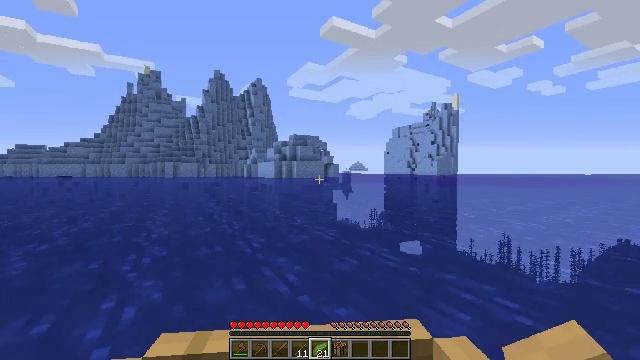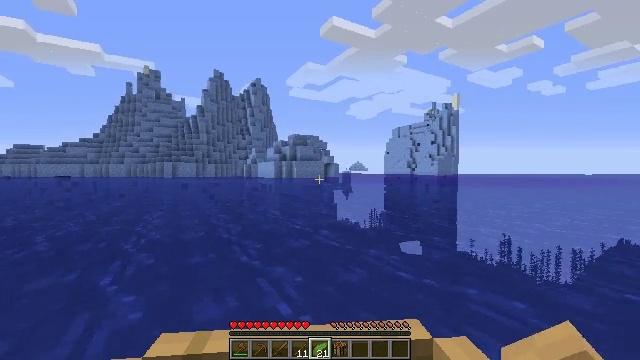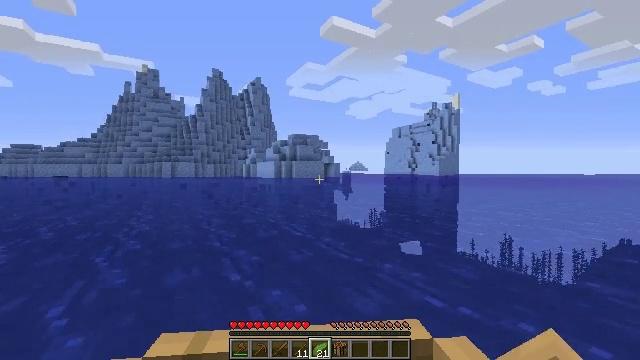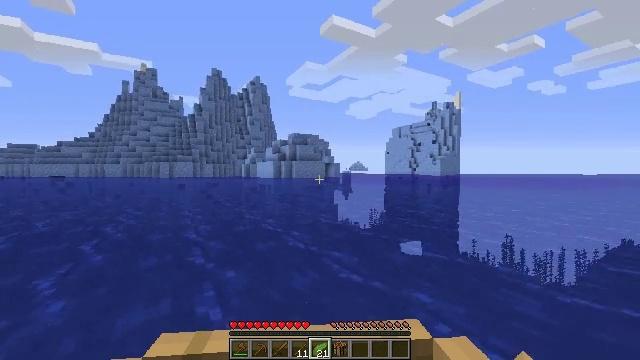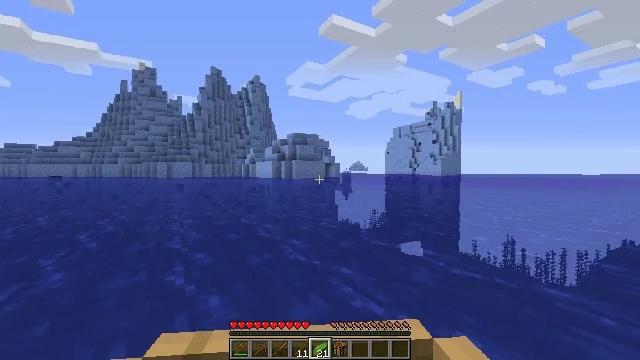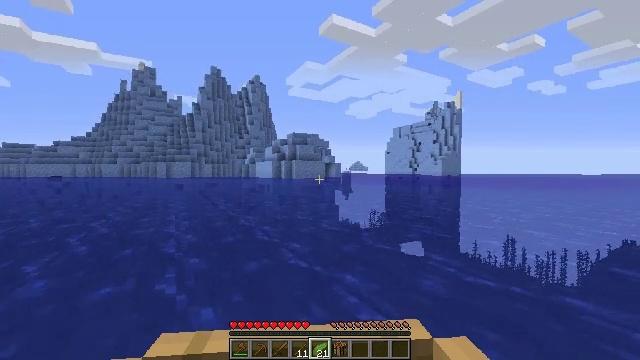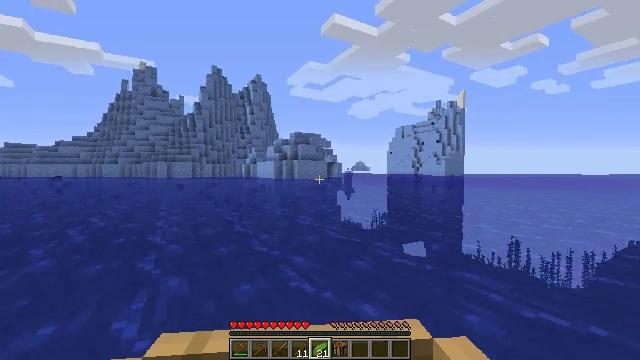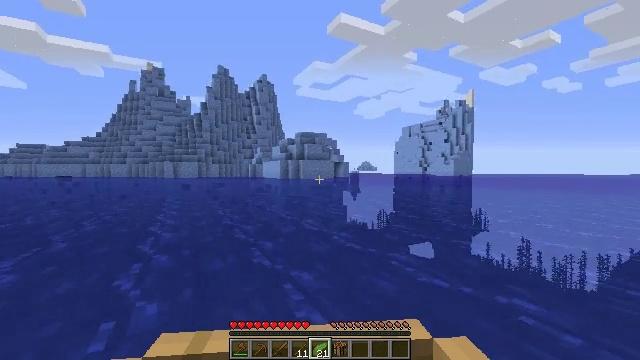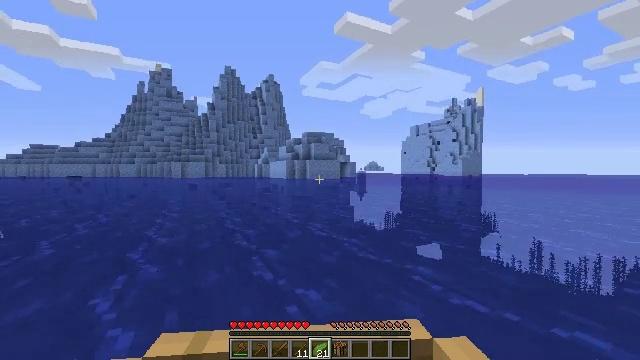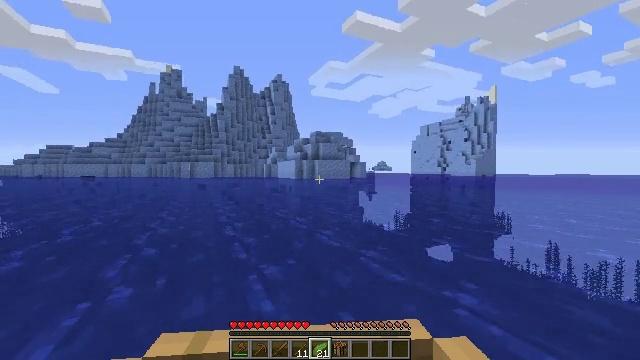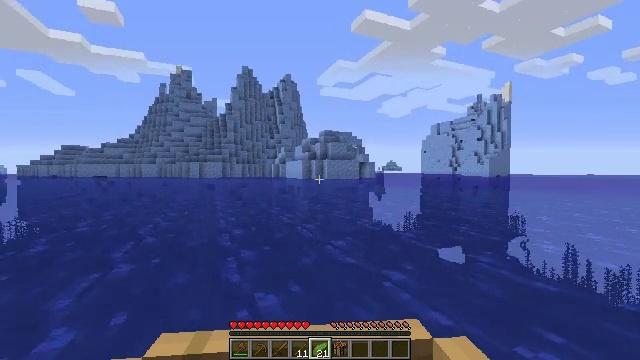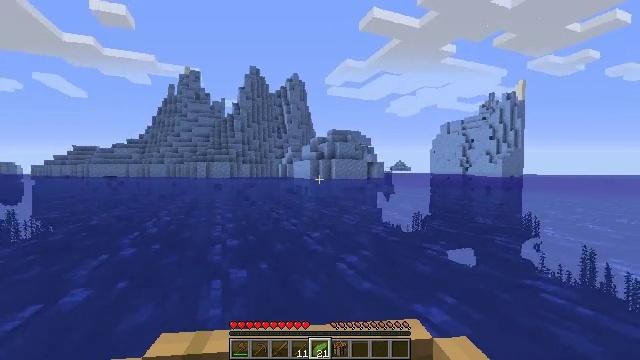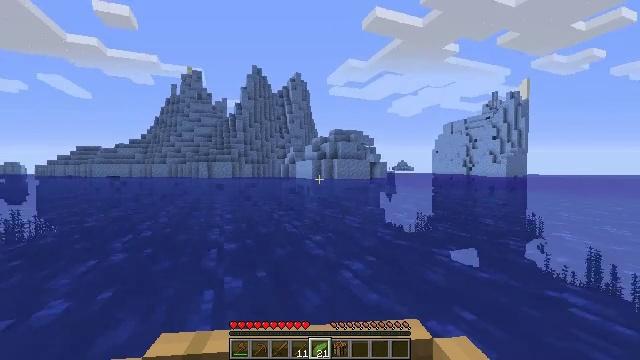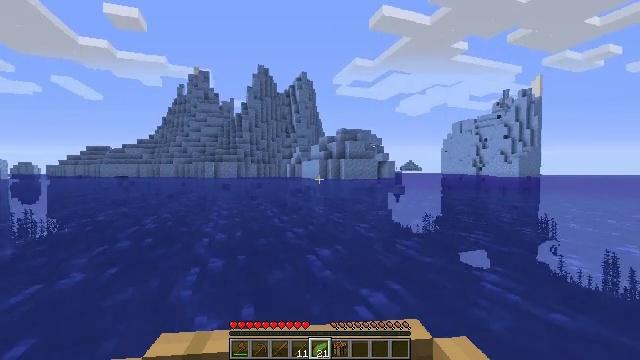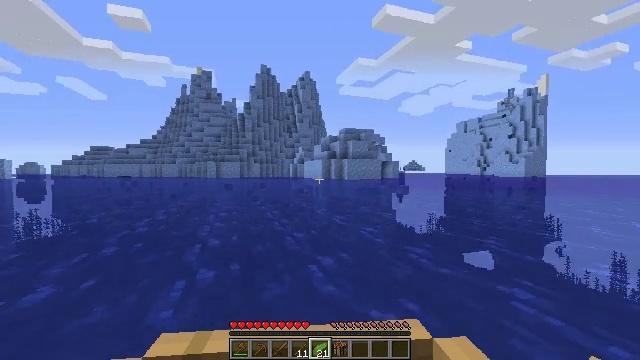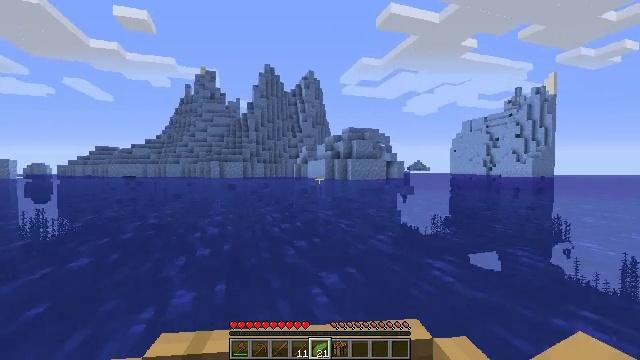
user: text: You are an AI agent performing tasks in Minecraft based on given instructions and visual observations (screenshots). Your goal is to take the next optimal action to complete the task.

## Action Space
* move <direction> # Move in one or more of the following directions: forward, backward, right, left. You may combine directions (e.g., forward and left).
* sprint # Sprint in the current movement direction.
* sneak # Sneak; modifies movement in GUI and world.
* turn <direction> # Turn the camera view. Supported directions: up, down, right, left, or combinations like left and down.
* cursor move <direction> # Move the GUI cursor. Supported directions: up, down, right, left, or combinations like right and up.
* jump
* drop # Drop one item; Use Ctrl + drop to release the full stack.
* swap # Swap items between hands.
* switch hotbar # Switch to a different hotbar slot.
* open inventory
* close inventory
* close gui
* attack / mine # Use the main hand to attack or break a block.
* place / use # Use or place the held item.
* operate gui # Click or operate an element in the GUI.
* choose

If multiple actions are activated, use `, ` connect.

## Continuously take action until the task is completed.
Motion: motion action
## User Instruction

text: Remove kelp and place it on the ground.
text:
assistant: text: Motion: move forward
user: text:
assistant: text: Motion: move forward
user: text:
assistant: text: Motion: move forward
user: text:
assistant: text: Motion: move forward
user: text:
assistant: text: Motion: move forward and move left
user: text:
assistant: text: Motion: move forward and move left
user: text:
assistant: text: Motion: move forward
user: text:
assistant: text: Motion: move forward
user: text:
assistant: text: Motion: move forward
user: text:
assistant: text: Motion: move forward
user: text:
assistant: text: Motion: move forward
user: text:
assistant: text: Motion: move forward
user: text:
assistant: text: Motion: move forward
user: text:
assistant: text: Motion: move forward
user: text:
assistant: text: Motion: move forward
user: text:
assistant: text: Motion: move forward
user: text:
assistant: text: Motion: move forward
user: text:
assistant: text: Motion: move forward
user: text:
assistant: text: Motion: move forward, turn right
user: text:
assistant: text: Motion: move forward, turn right
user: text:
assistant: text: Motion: move forward, turn right
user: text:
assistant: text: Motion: move forward
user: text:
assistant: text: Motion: move forward
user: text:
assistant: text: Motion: move forward
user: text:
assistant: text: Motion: move forward
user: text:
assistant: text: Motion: move forward
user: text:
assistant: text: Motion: move forward
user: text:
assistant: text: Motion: move forward
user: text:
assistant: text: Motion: move forward
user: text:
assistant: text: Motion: move forward